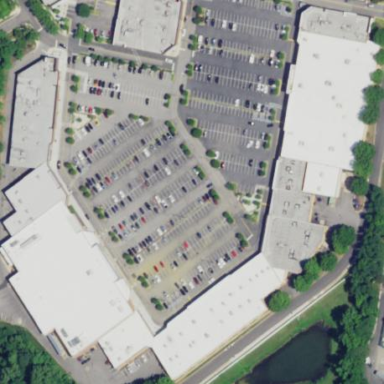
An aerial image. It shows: Mall building.